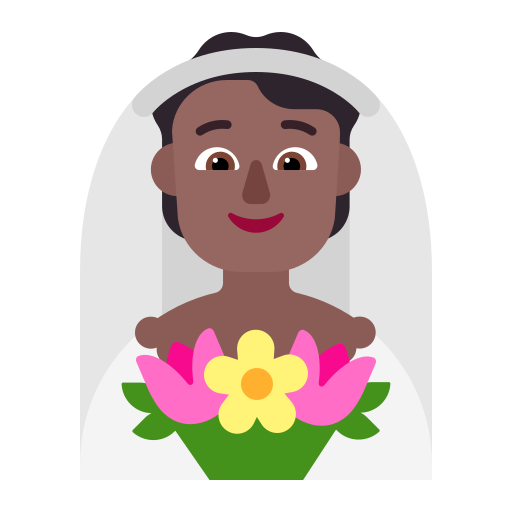
person with veil flat  dark